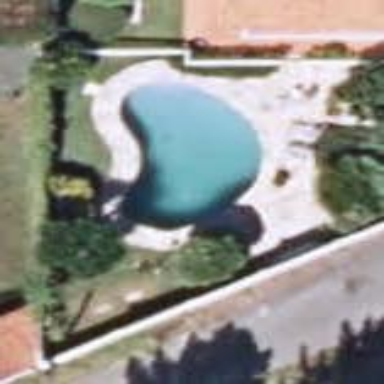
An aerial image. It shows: Swimming pool located in leisure land.